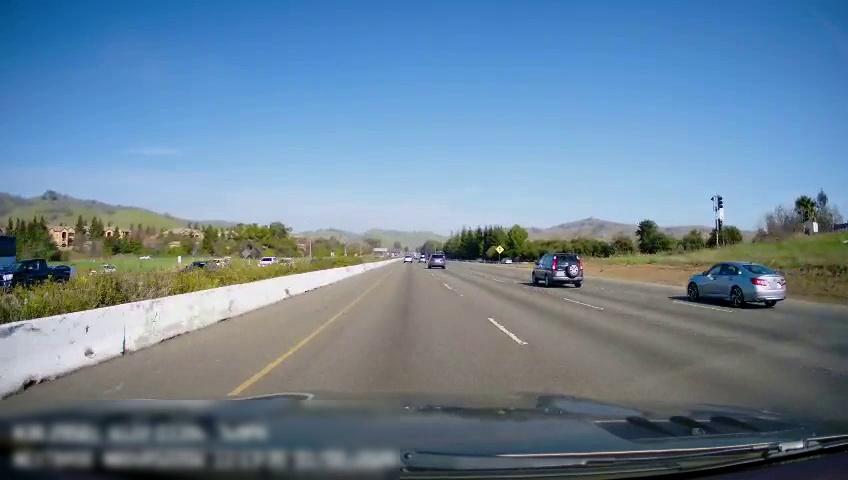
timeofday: Day
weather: Sunny
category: Drivable Space
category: Vehicles | Bus
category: Vehicles | Truck
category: Vehicles | Car
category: Vehicles | Car
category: Vehicles | Car
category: Vehicles | Car
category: Vehicles | Car
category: Vehicles | Car
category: Vehicles | Car
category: Vehicles | Van
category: Vehicles | SUV
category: Vehicles | SUV
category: Lanes | Current Lane
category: Lanes | Current Lane
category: Lanes | Alternate Lane
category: Lanes | Alternate Lane
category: Traffic | Lights
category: Traffic | Signs